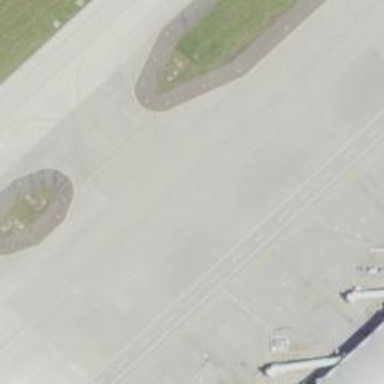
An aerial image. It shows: View of taxiway at the airport.